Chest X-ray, AP view. Patient: 54 years old, sex M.
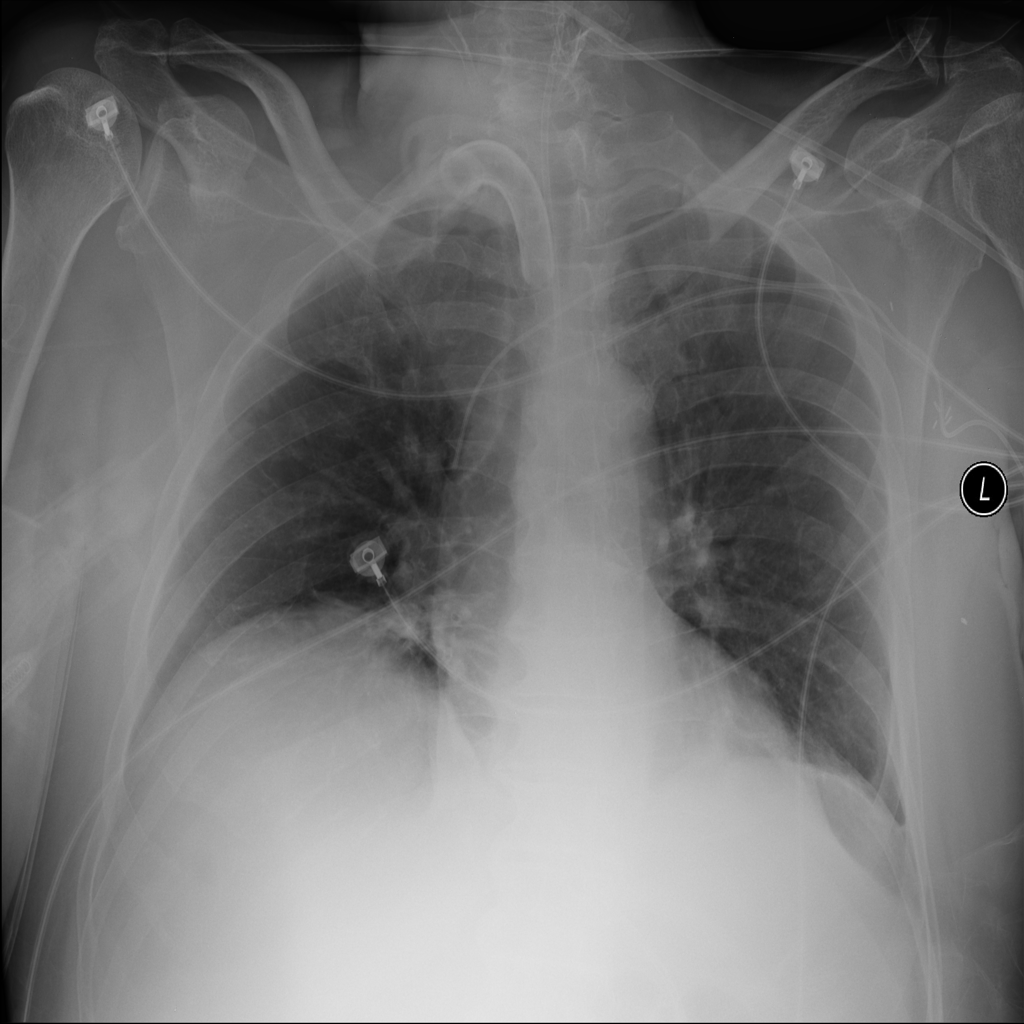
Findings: Atelectasis